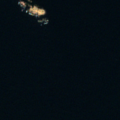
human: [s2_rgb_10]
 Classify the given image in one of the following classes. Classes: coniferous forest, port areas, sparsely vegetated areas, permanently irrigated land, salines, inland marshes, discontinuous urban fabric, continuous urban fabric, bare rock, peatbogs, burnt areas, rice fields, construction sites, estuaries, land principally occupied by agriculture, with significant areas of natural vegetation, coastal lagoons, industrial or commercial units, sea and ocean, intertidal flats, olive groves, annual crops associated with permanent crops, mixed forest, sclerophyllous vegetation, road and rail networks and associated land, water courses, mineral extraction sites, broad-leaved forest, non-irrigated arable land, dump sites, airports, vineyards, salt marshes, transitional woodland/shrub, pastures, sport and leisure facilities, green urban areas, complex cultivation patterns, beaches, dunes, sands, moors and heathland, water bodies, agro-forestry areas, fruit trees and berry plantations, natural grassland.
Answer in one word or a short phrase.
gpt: sea and ocean